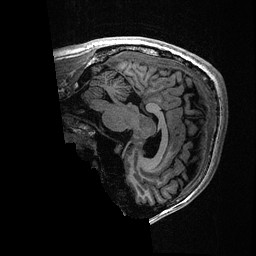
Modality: T1w
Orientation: sagittal
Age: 32
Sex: male
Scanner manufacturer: ge
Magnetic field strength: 3 T
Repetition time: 0.006952 s
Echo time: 0.00292 s